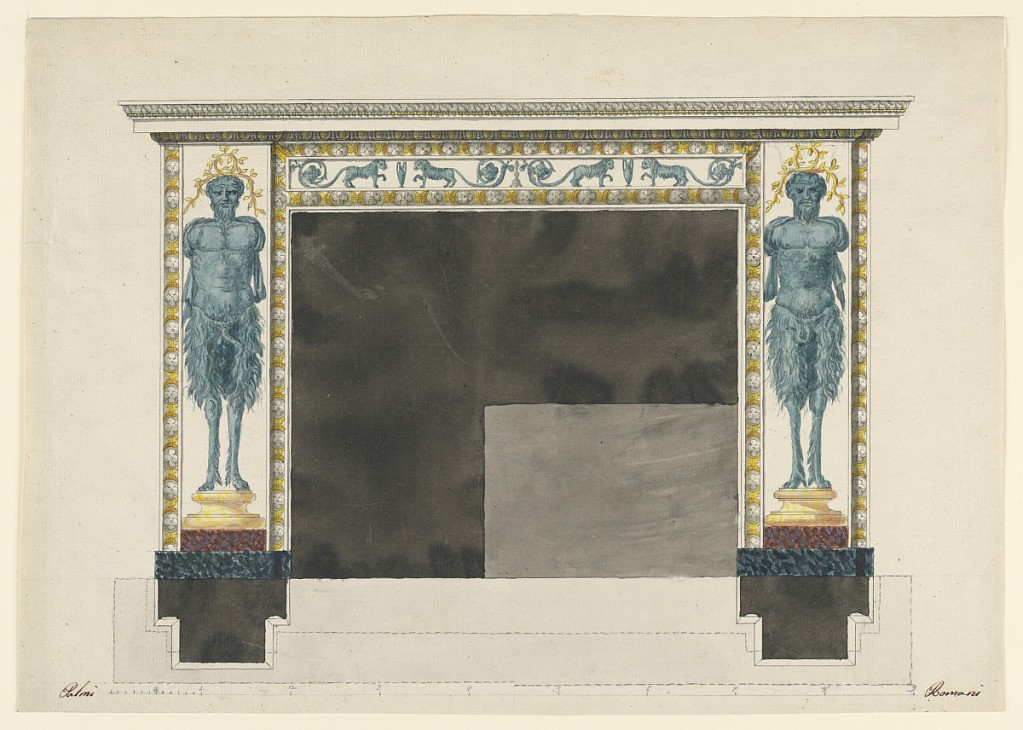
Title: Design for a Chimneypiece
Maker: Luigi Righetti, Italian, 1780 - 1819
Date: ca. 1800
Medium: Pen and black ink, brush and watercolor, graphite on white paper
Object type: Drawing
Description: Horizontal rectangle. Design for a chimneypiece intended to be executed in marble and bronze.  Satyrs without arms are standing upon bases in front of the lateral pillars of the chimney.  The chimney's frieze is decorated with lions with rinceaux as tails.  Below are the plan and the scale of the chimney.